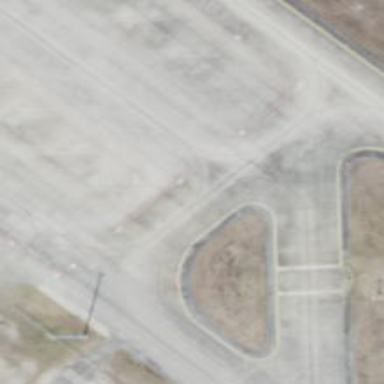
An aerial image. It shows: Taxiway at the airport with asphalt surface.